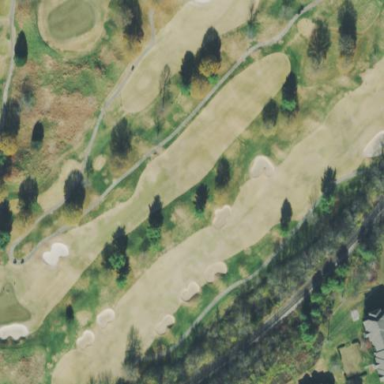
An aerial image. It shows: Golf fairway surrounded by grass.